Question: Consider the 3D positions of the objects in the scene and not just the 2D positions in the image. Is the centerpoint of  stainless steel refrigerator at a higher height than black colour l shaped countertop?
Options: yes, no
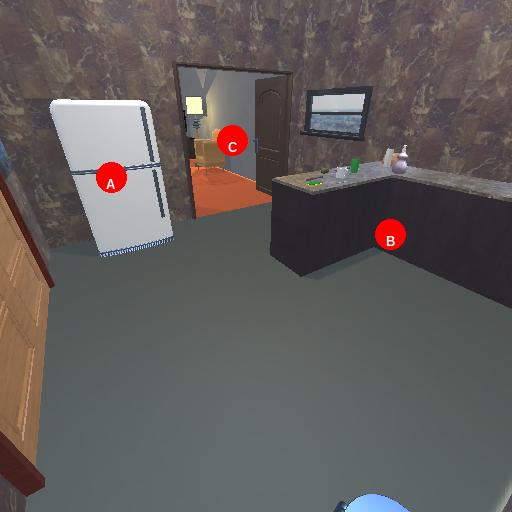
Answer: yes